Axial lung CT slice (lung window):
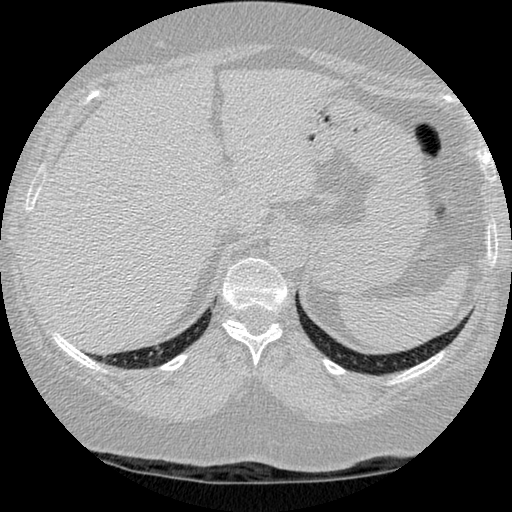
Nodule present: no